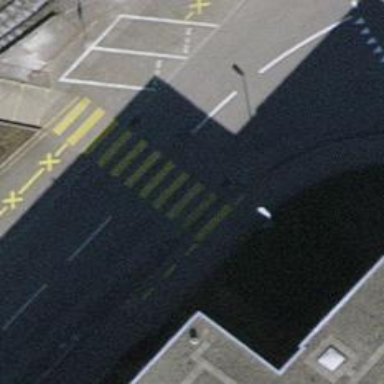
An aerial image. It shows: Footway with metal surface.